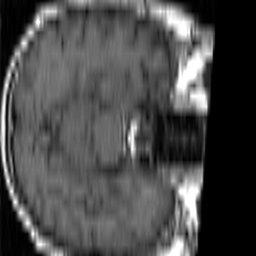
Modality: T1w
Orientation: axial
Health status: ill
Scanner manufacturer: siemens
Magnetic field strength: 1.5 T
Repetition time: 0.4 s
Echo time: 0.014 s